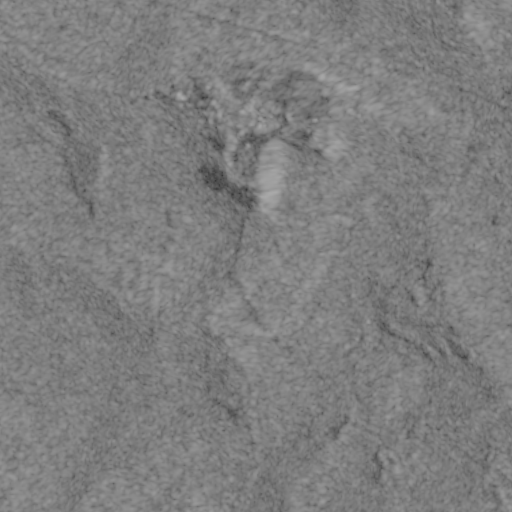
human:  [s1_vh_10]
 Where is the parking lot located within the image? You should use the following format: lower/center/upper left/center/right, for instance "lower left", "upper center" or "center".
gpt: The parking lot is located in the lower right of the image.
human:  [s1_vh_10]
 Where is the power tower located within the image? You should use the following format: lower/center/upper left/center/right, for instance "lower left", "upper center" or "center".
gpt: The power tower is located in the upper right of the image.
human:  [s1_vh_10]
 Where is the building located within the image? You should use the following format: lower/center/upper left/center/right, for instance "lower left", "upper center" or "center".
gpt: There is no building in the image.

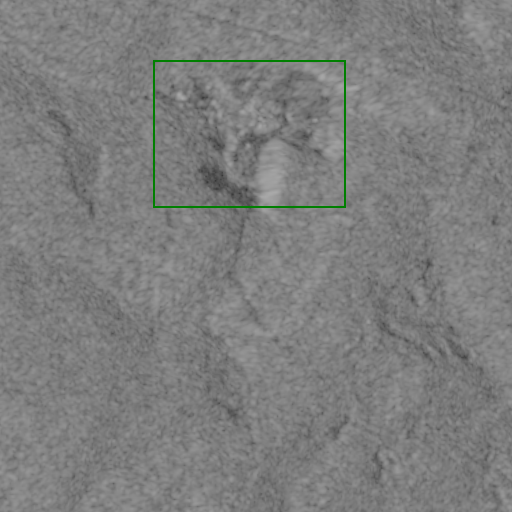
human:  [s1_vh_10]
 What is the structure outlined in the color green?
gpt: The structure outlined in green is a quarry.
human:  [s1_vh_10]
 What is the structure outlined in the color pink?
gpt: There is no pink outline.